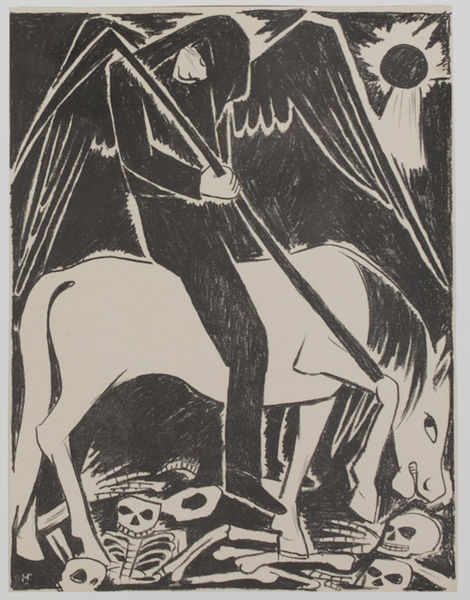
Titel: Death on Horseback, Death on Horseback
Künstler: Natal'ia Sergeevna Goncharova
Standort: Amherst (Massachusetts, USA)
Institution: Mead Art Museum, Amherst College
Schlagwörter: flügel, weiß, schwarz, schädel, tod, tot, hände, sonne, pferd, pferde, reiter, engel, mähne, holzschnitt, grafik, weis, lanze, knochen, mond, druck, sichel, tote, schimmel, skelett, totenkopf, apokalypse, speer, sense, gerippe, skelette, skellet, skelet